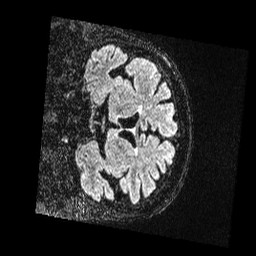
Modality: FLAIR
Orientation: coronal
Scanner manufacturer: ge
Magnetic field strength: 1.5 T
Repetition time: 5.7 s
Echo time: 0.1326 s